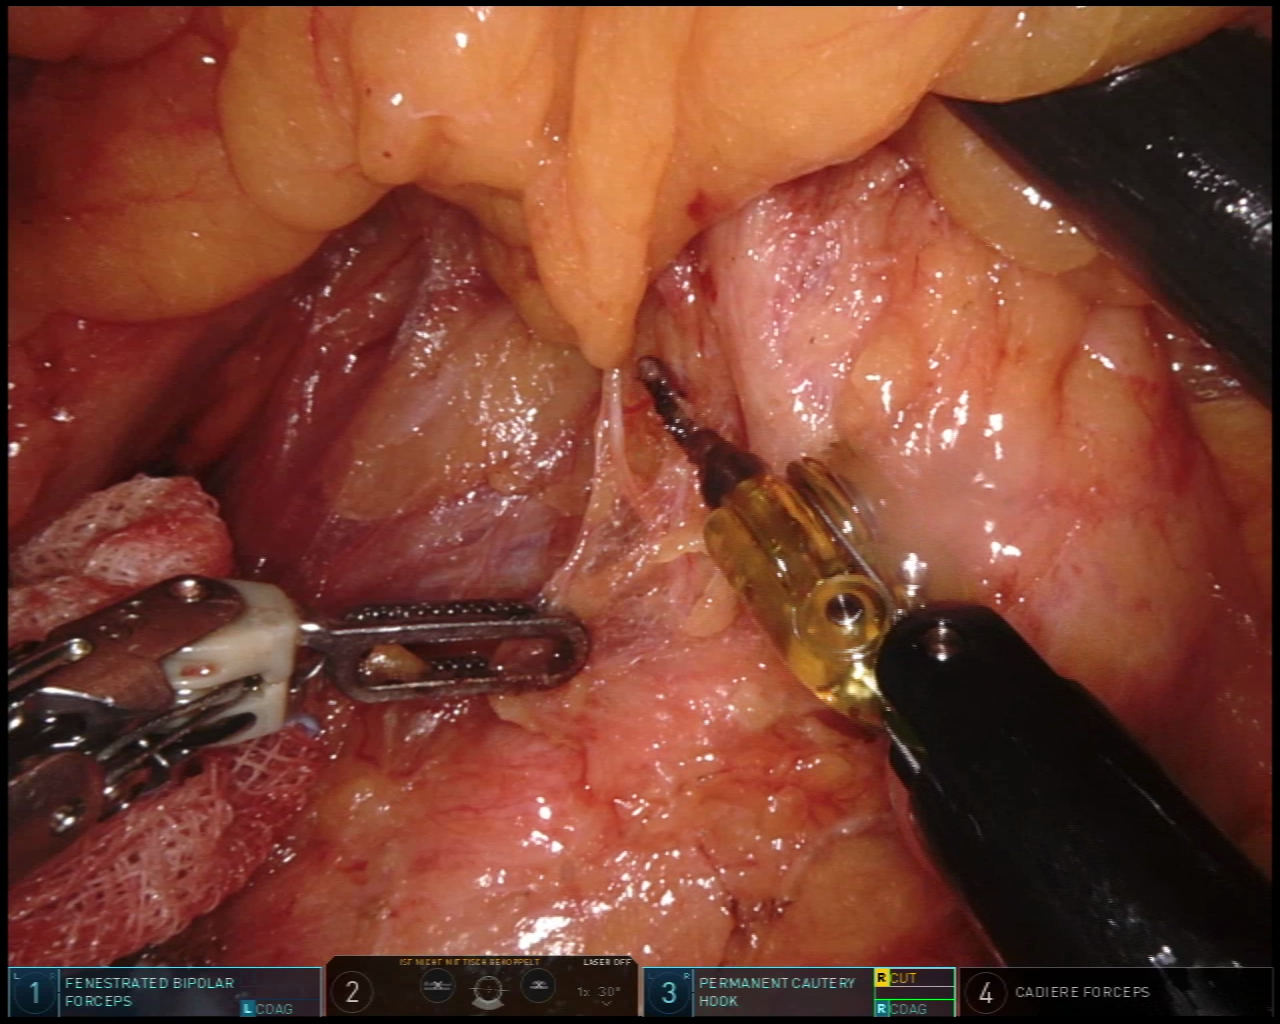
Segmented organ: ureter
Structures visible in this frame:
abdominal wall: no
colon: no
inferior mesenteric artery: no
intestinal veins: no
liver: no
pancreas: no
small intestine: no
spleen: no
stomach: no
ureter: yes
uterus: no
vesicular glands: no